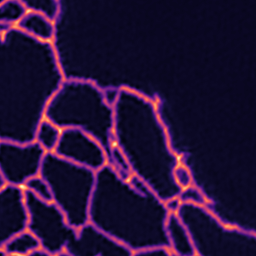
Label: Super-resolution ER image